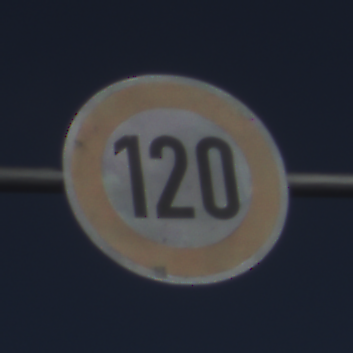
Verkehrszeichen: Geschwindigkeit120
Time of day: MorningAfternoon
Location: Outdoor (Nature)
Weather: PartlyCloudy
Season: NotSpecified
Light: Natural